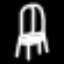
Label: chair